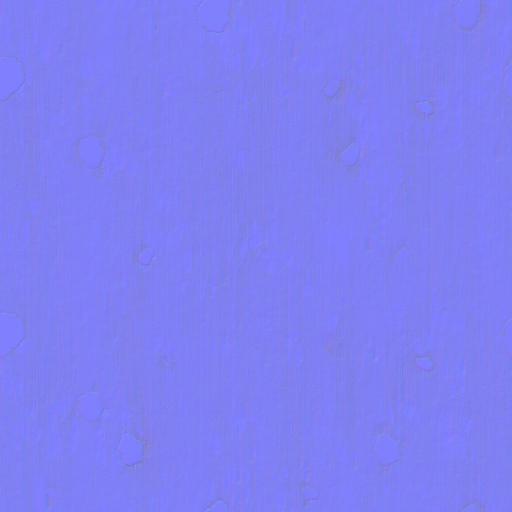
bumps clean crack cracked cracks orange paint painted plaster scratched scuffs yellow